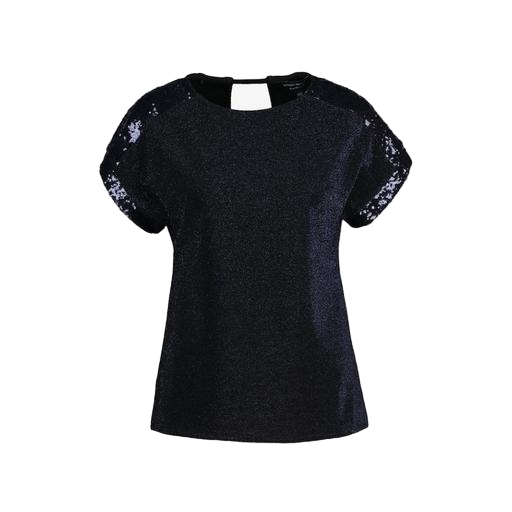
blue sparkly t-shirt, short-sleeve top only macy, blue short-sleeve top only macy, white background